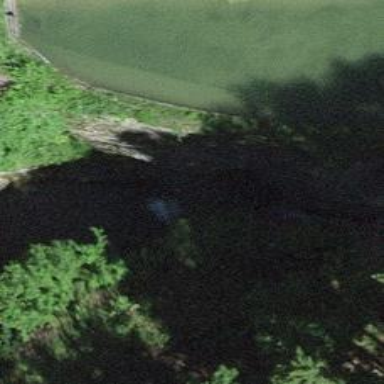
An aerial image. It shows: Beautiful waterfall.